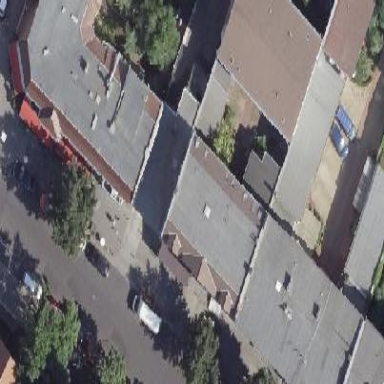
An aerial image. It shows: Apartment building with double saltbox roof shape.